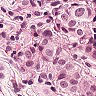
Metastatic tissue present: yes